Field crop: tomato
Growth stage: 1
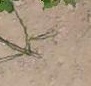
Species: cyperus